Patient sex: M
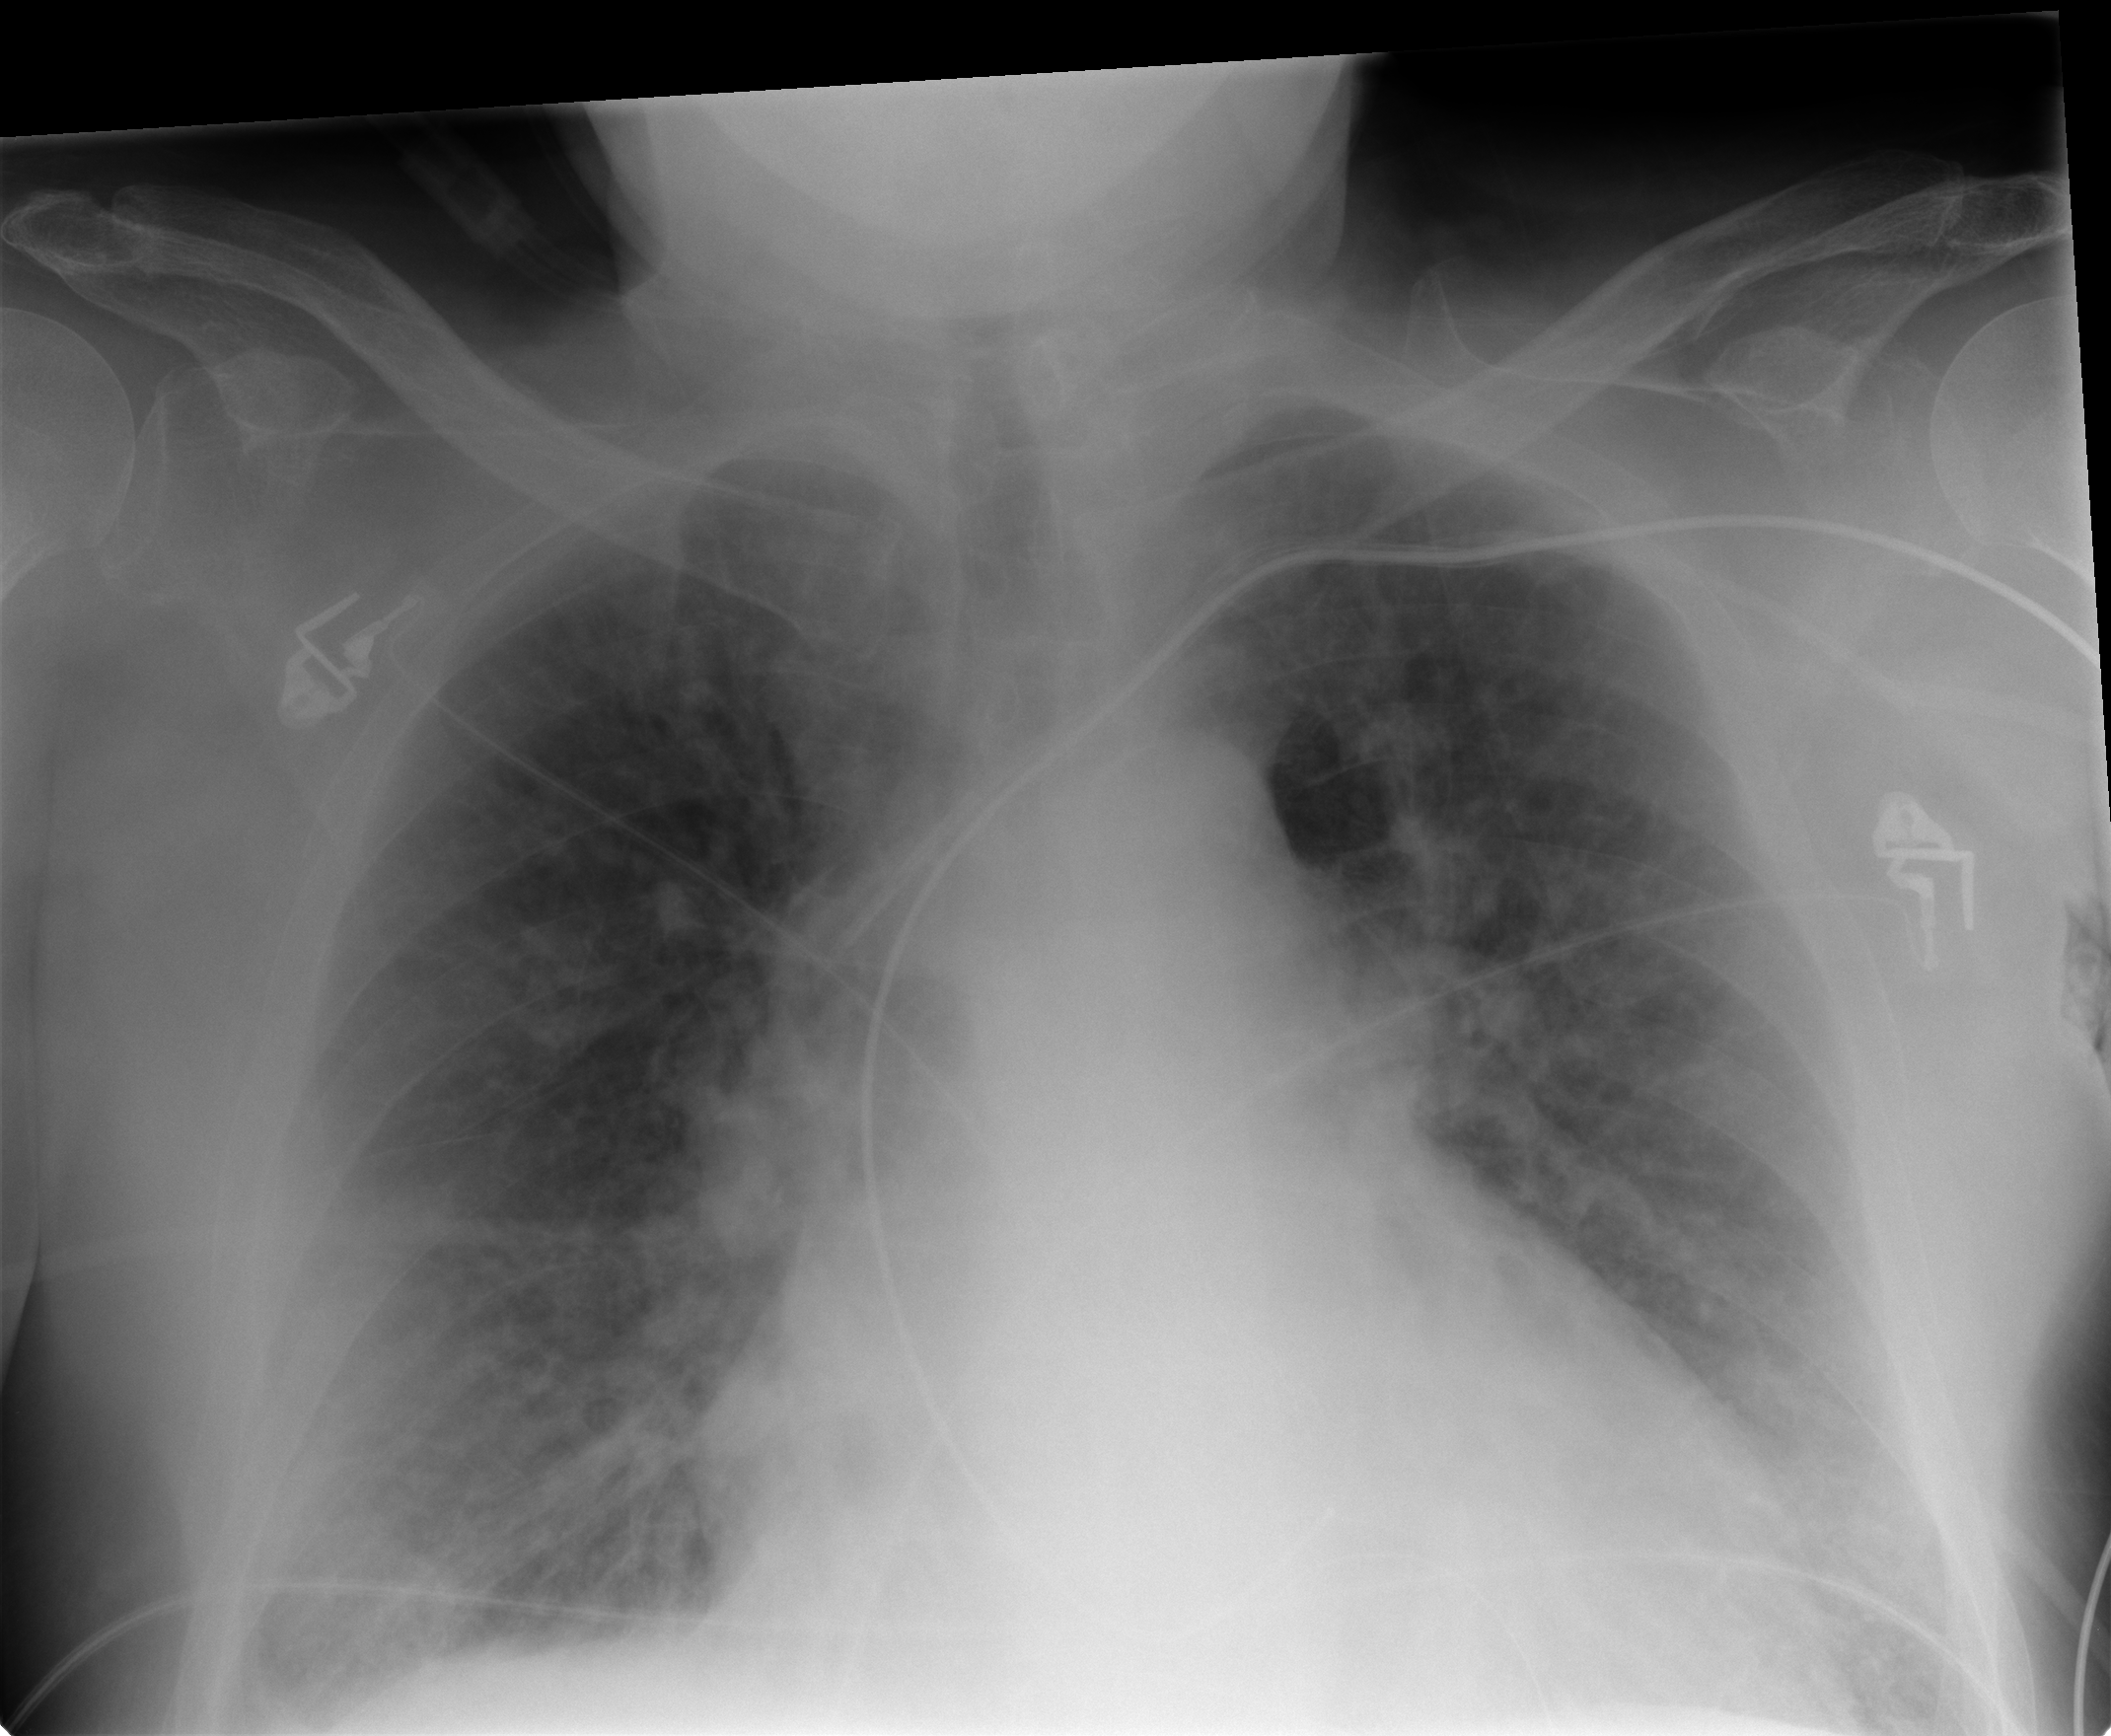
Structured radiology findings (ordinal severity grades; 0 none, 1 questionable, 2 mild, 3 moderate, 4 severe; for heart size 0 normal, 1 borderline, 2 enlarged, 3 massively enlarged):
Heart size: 2
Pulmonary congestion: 3
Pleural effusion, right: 0
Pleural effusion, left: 0
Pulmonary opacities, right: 3
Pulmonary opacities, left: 3
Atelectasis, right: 1
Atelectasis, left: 1